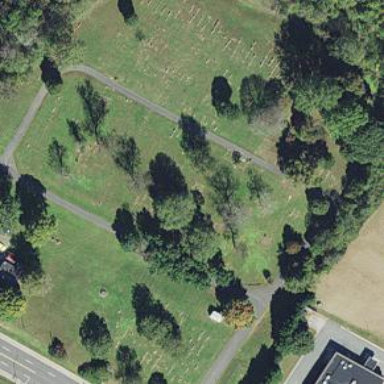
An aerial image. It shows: Cemetery.